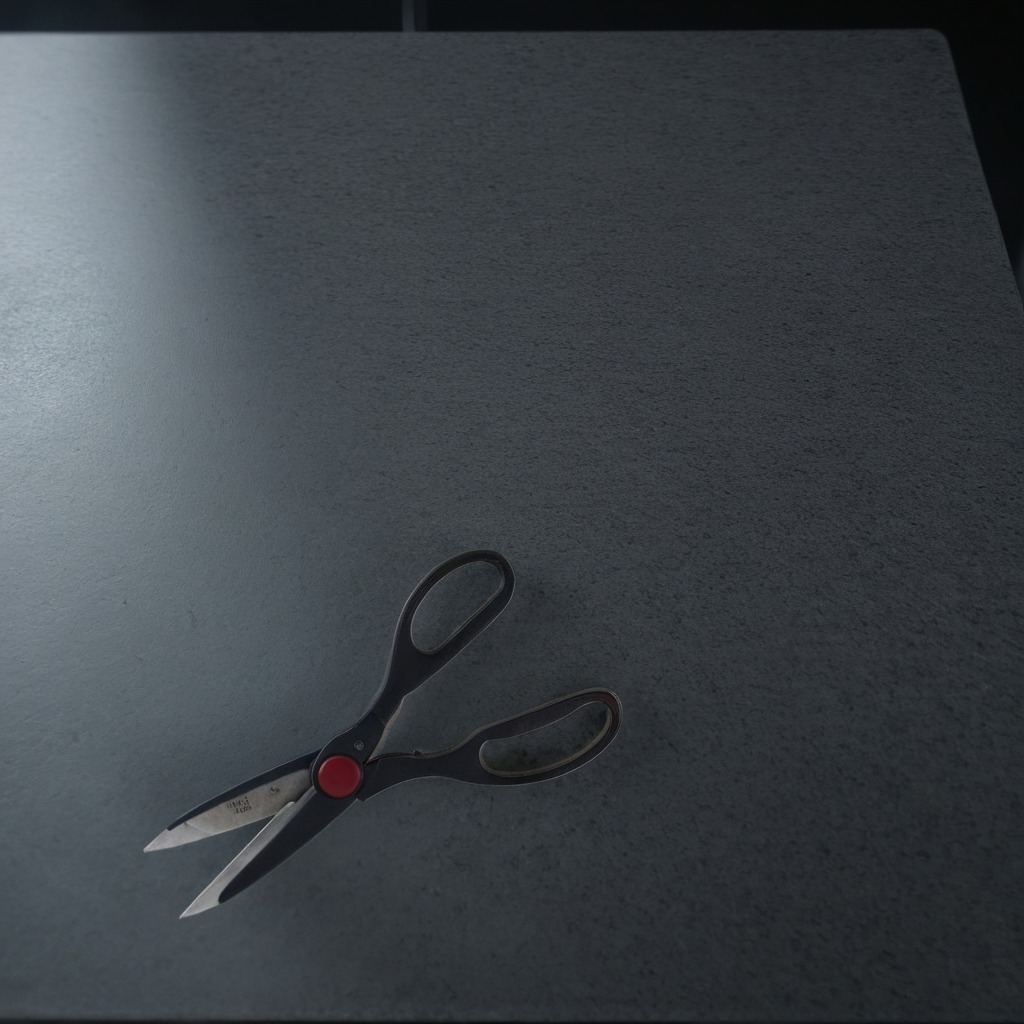
A scissor is lying on a clean granite table inside a workshop at night dim ambient light soft shadows worn but